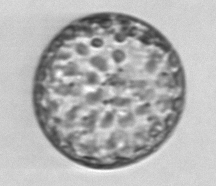
Label: Coscinodiscus